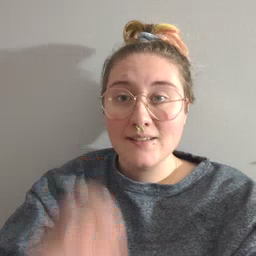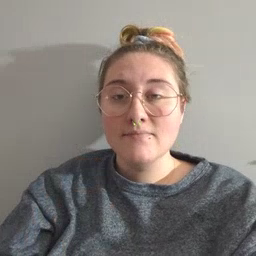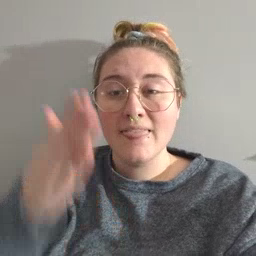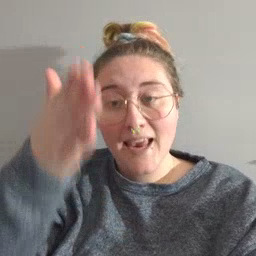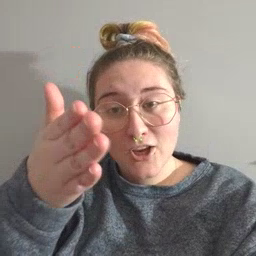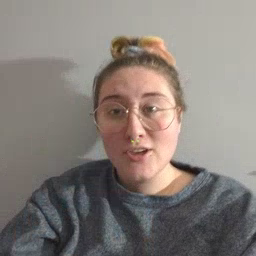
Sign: there